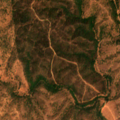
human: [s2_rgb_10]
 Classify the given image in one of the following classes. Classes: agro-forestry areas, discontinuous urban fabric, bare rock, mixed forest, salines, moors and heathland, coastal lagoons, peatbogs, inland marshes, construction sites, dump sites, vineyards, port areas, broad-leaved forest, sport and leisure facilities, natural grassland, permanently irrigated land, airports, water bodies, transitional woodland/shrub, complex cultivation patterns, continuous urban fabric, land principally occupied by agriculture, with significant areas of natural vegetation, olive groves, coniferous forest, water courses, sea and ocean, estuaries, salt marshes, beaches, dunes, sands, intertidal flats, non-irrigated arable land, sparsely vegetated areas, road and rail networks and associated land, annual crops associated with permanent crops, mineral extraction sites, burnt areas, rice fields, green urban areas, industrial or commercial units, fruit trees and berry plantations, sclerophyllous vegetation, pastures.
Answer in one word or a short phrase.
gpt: agro-forestry areas, broad-leaved forest